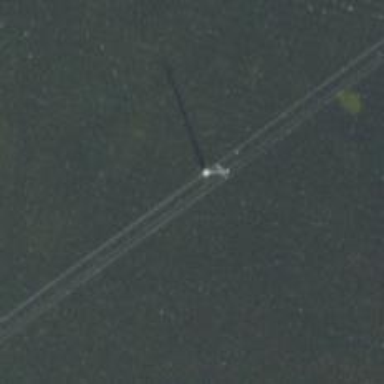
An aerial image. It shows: Crossing power tower of the crossing type.